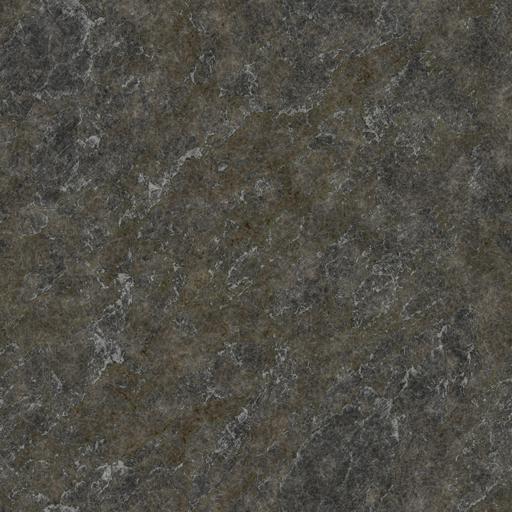
Tags: cliff grey rock stone wall